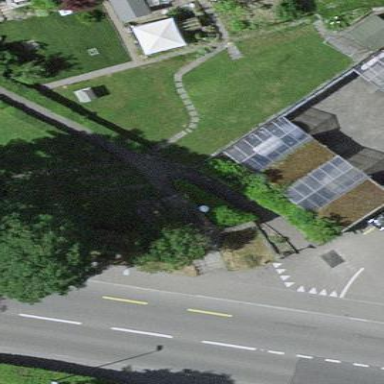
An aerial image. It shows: View of roof of building.